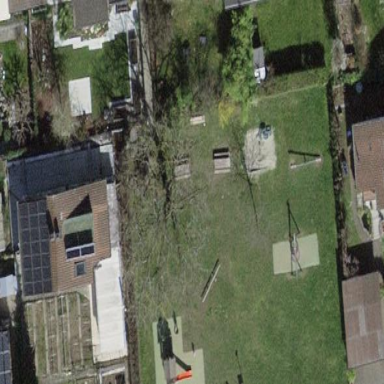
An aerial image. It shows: Grassy playground.